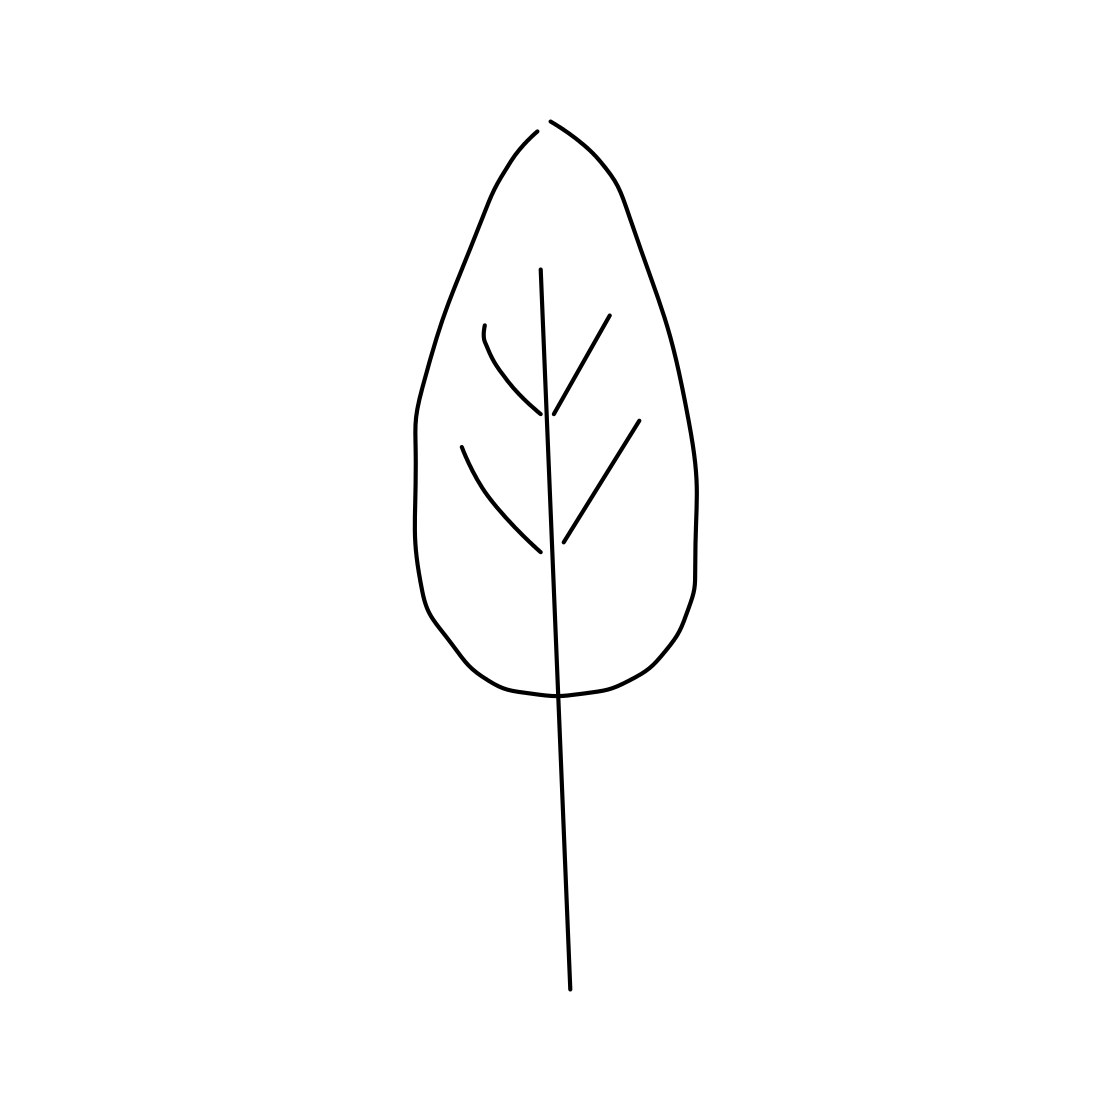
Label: leaf